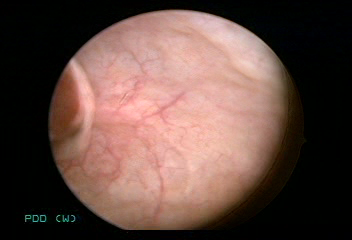
Modality: WLC
Class: Foreign bodies
Subclass: AirBubble
Bladder cancer association: No
Annotated structures: Air bubble